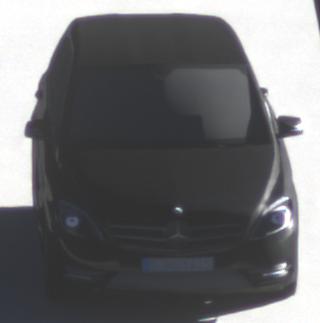
Make: Mercedes-Benz
Model: B 180 BlueEFFICIENCY
Detailed model: B-Class (246)
Model produced from: 2011/11
Model produced until: 2012/10
Doors: 5
Color: black
Road condition: dry road
Daytime: sunrise or sunset
Contrast: medium contrast